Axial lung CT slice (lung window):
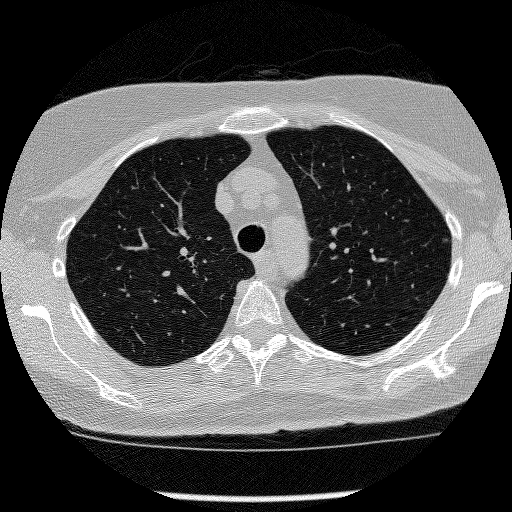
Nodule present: no